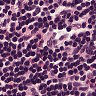
Metastatic tissue present: no